Question: I running this img code for different screen resolution
'''
<img src="http://subtlepatterns.com/patterns/grey_wash_wall.png"
data-src-400px="http://subtlepatterns.com/patterns/dark_wood.png"
alt="">
@media (min-width: 400px) {
img[data-src-400px] {
content: attr(data-src-10px, url);
}
}
'''
<URL>
but it give an error in my chrome, it says . Screenshot:
what happens and why it didnt work??
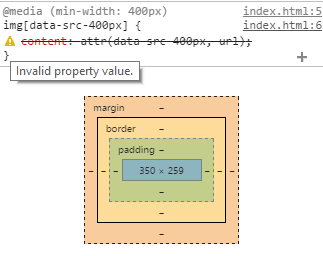
Answer: 1. content is only applied to pseudo elements. SPEC
> The '::before' and '::after' pseudo-elements are used to insert content immediately before and immediately after the content of an element (or other pseudo-element). The 'content' propety is used to specify the content to insert.
1. Just a remind (which may be irrelevant).  cannot have :before/:after pseudo elements (it cannot have decendant elements at all).